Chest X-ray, PA view. Patient: 57 years old, sex F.
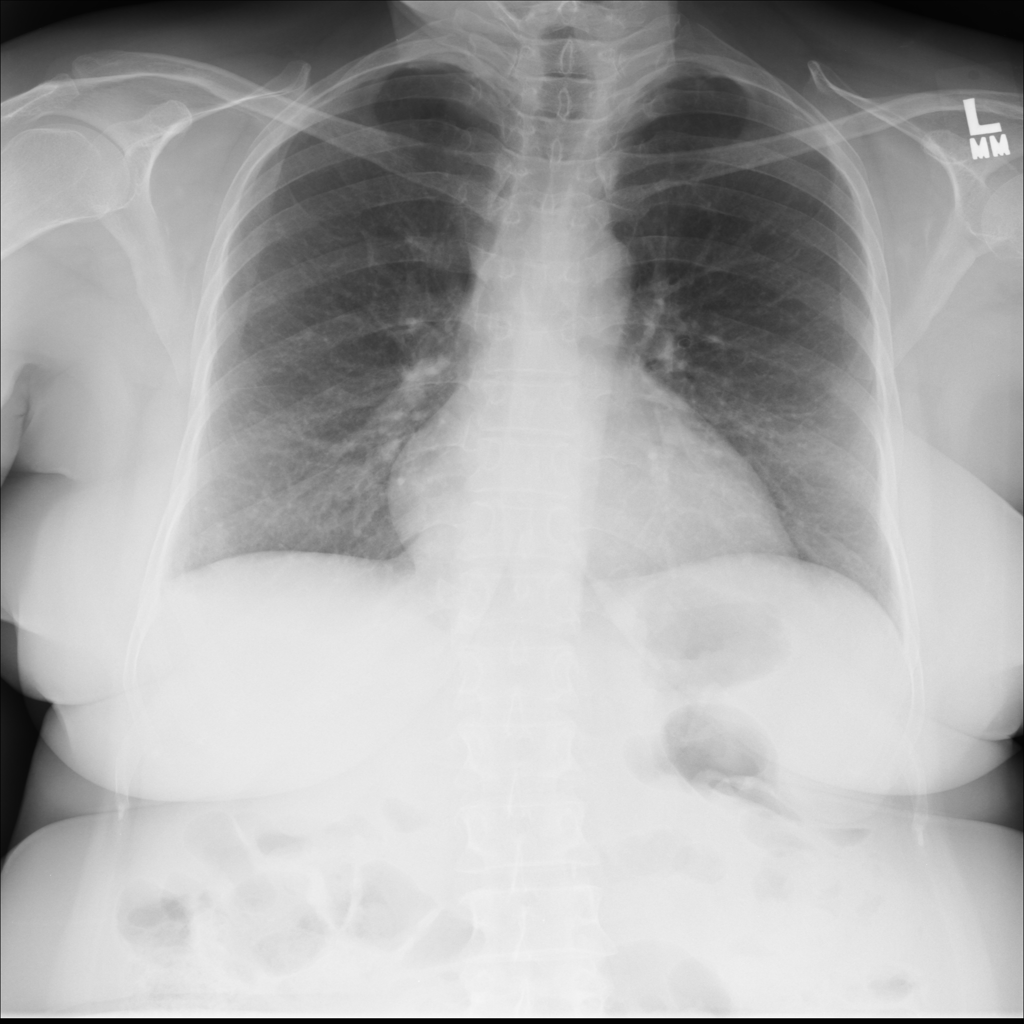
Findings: No Finding